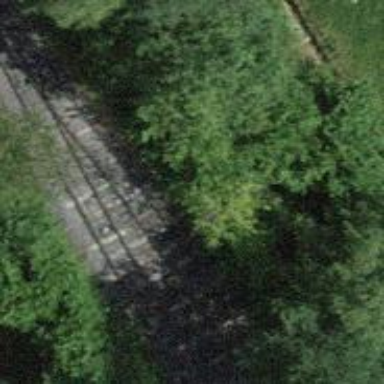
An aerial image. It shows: Railway switch.